Question: I'm trying to use <URL> 3.0.83 on Blogger in order to highlight some simple java code but my single java line is split in many chunks.
Here's what I did to set it up:
Blogger: Design | Template | Edit HTML
Added these lines right before </head>:
'''
<link href='http://alexgorbatchev.com/pub/sh/current/styles/shCore.css' rel='stylesheet' type='text/css'/>
<link href='http://alexgorbatchev.com/pub/sh/current/styles/shThemeEmacs.css' rel='stylesheet' type='text/css'/>
'''
Then, added those lines right before the end of </body>:
'''
<script src='http://alexgorbatchev.com/pub/sh/current/scripts/shCore.js' type='text/javascript'/>
<script src='http://alexgorbatchev.com/pub/sh/current/scripts/shBrushJava.js' type='text/javascript'/>
<script language='javascript' type='text/javascript'>
SyntaxHighlighter.config.bloggerMode = true;
SyntaxHighlighter.defaults.toolbar = false;
SyntaxHighlighter.all();
</script>
'''
Then my post is:
'''
<pre class="brush:java">MyJFrame.this.processWindowEvent(new WindowEvent(MyJFrame.this, WindowEvent.WINDOW_CLOSED));
</pre>
'''
and what I get is:

How come my line is split using every word separator apparently?
Thanks
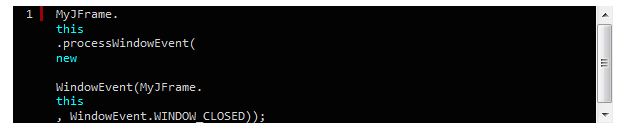
Answer: I finally got it:
I previously added CSS customisations to Blogger for the '<code>' HTML tag like this:
'''
code {
border: 1px solid #ccc;
background-color: #f6f6f6;
font: 0.8em 'Courier New', Courier, Fixed;
border-spacing: 0;
padding: 0.3em;
display: block;
}
'''
and the culprit is 'display : block;', which perturbates SyntaxHighlighter.
Replacing 'code {...}' with 'pre code {...}' does the trick for me.